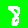
Digit: 8